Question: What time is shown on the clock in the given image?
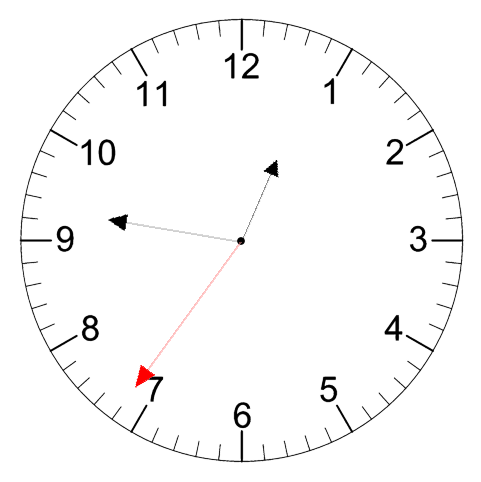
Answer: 12:46:36